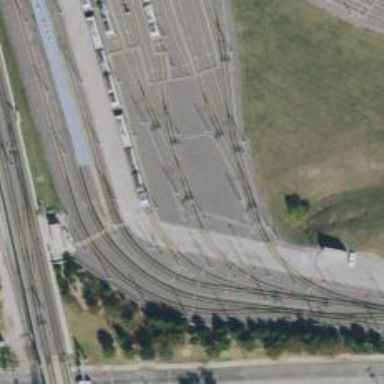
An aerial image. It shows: Light rail service yard with electrified contact lines.